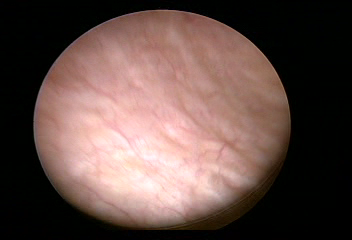
Modality: WLC
Class: Normal mucosa
Bladder cancer association: No